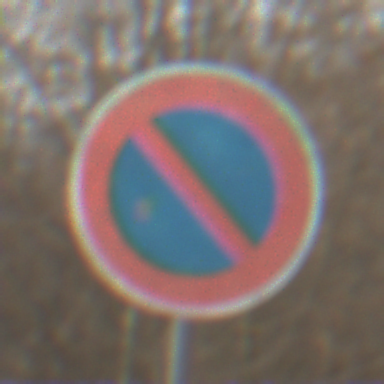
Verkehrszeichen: EingeschraenktesHalteverbot
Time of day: MorningAfternoon
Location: Outdoor (Nature)
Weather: PartlyCloudy
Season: Winter
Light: Natural